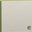
Piece: xx